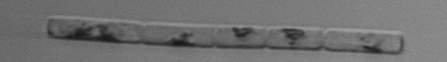
Label: Guinardia_delicatula